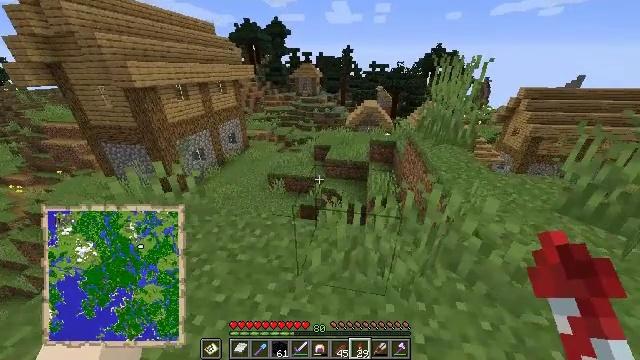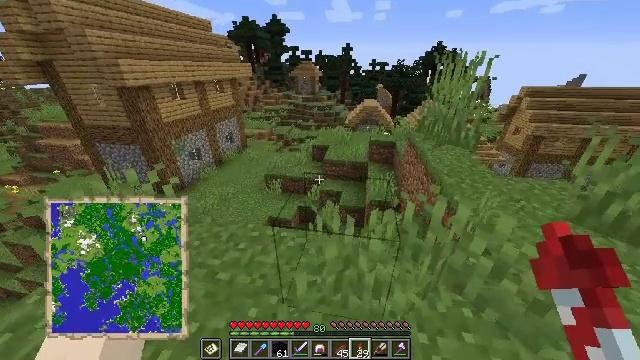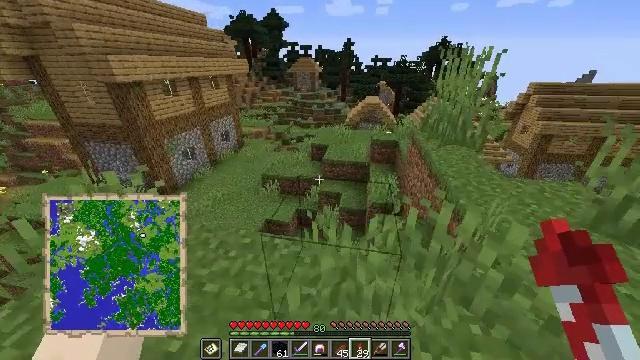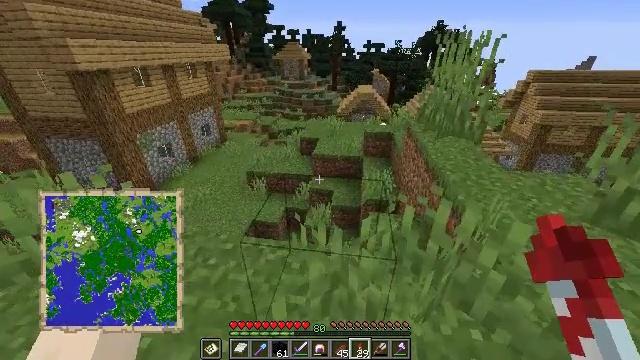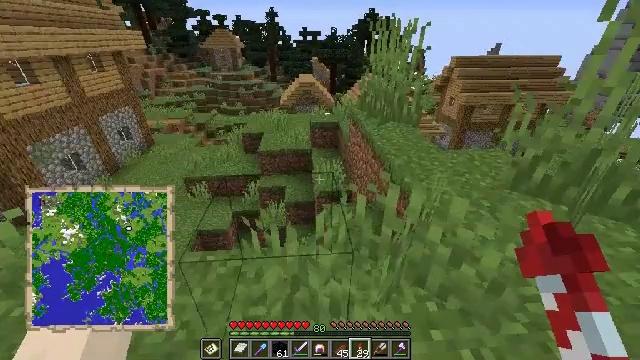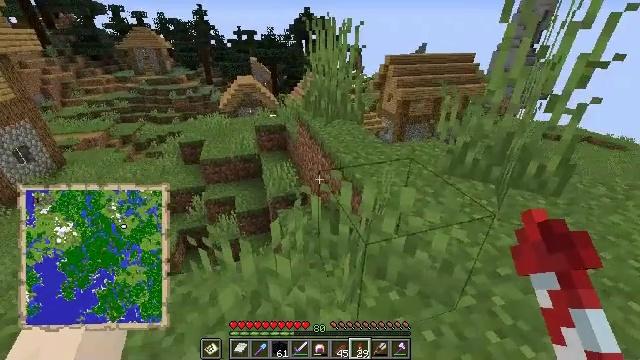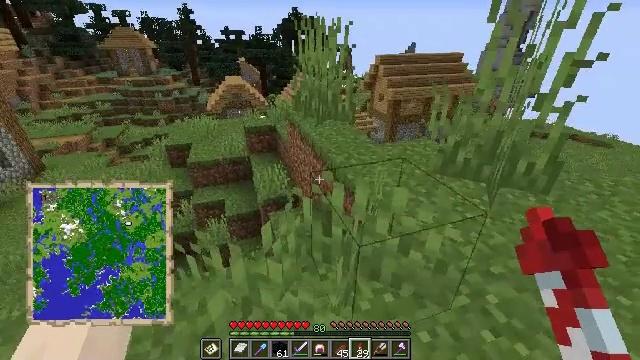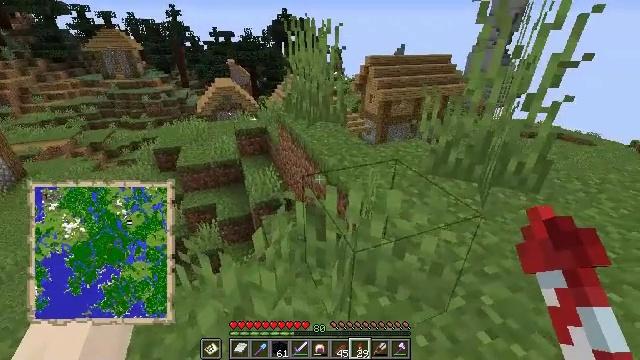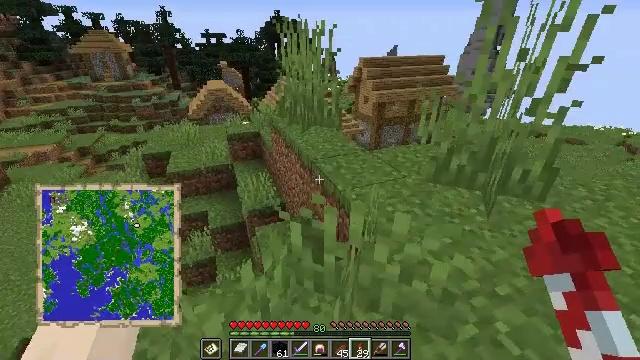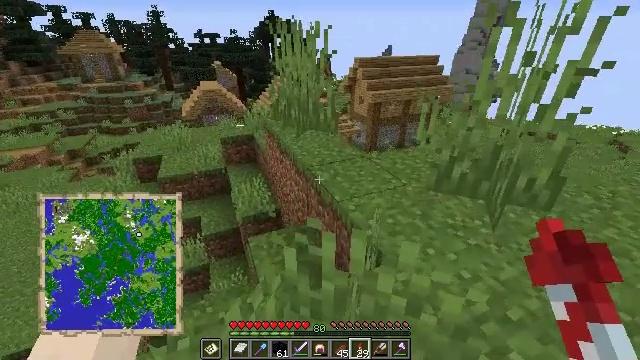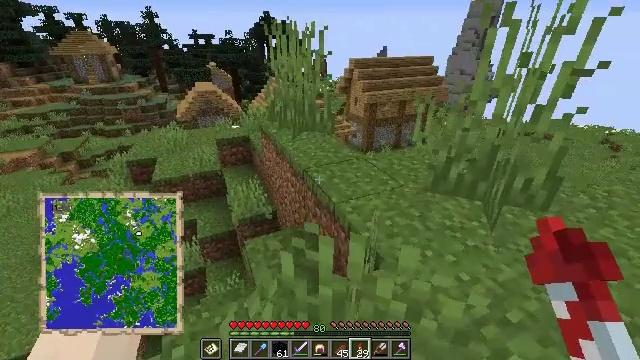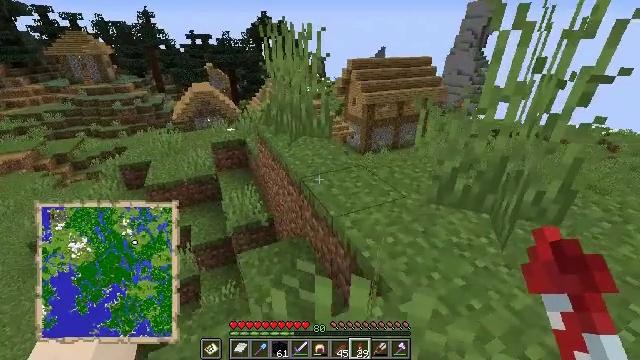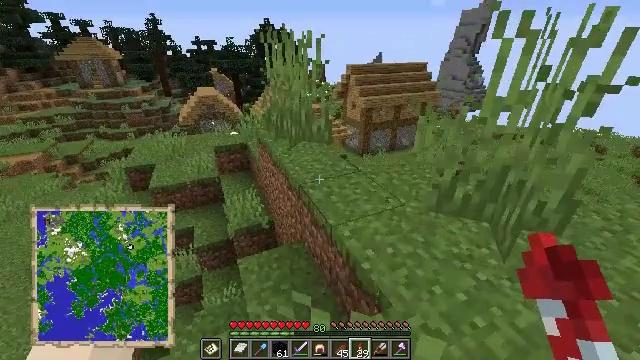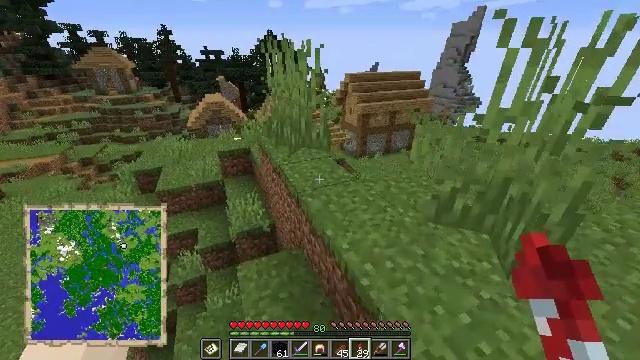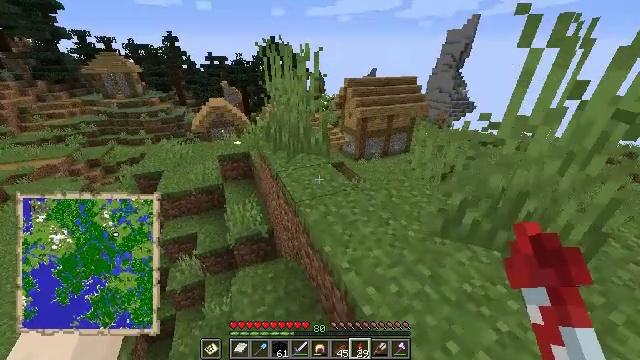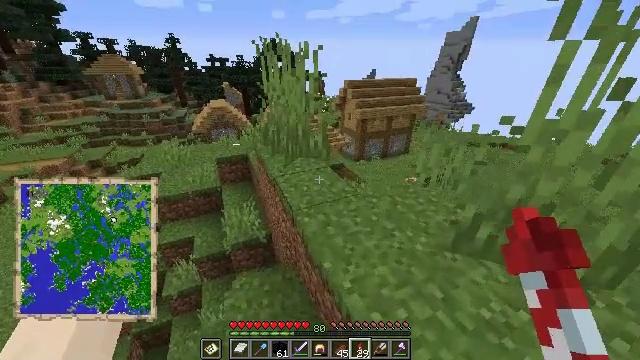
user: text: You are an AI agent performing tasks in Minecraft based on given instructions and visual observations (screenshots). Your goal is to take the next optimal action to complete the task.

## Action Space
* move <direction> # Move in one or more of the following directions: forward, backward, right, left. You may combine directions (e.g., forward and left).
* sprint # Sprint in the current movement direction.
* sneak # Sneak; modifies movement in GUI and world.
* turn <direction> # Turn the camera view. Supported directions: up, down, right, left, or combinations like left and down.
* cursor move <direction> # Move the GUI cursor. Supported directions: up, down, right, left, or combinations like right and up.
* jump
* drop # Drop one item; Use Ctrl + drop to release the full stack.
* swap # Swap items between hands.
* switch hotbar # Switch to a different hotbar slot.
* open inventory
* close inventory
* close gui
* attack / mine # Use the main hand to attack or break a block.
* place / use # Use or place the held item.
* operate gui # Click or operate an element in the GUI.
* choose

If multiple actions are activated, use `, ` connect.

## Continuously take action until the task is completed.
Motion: motion action
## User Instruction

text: Collect the bell.
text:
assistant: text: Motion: no_op
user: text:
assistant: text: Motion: no_op
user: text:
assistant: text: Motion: turn right and down
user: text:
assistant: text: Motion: turn right and down
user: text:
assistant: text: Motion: turn right
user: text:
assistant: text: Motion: turn right
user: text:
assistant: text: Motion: move forward, turn right
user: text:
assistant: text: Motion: move forward, turn right
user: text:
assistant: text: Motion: move forward, turn right
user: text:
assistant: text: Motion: no_op
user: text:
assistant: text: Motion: move forward
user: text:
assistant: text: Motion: move forward
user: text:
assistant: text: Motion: move forward
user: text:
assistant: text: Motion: move forward
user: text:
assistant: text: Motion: move forward
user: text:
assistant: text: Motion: move forward
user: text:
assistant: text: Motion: move forward, turn left
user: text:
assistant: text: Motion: move forward, turn left
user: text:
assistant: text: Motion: move forward, turn left
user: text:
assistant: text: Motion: move forward, turn left
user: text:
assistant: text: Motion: move forward, turn left
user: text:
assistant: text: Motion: move forward
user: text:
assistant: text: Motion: move forward
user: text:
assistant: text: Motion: move forward
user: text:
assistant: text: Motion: move forward
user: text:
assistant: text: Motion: move forward
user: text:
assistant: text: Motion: move forward
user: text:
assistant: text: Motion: move forward, turn left
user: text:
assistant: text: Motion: move forward, turn left
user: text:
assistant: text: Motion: move forward, turn left